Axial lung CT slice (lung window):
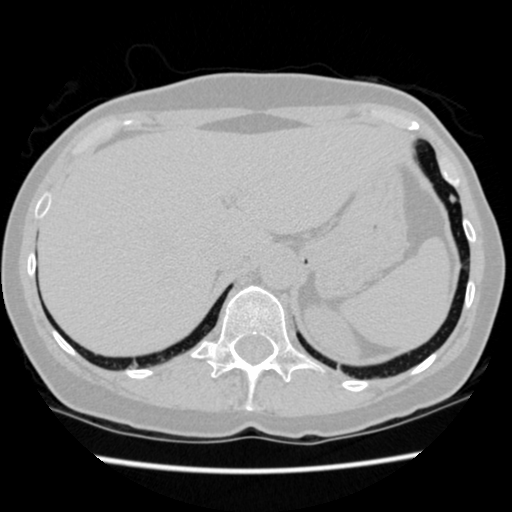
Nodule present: yes
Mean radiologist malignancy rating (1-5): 3